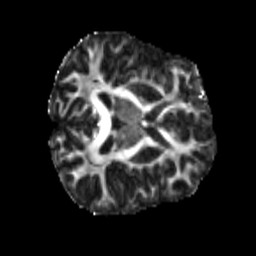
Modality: FA
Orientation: axial
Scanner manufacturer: siemens
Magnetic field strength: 3 T
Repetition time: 4 s
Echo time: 0.0594 s